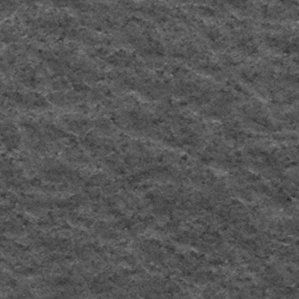
Label: frost